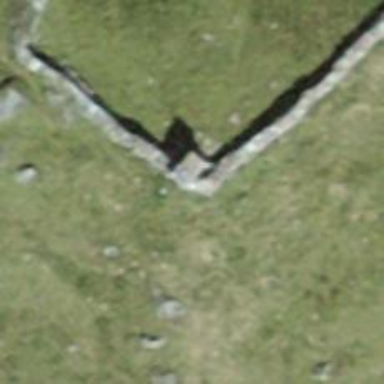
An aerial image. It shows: Wall made of dry stone.